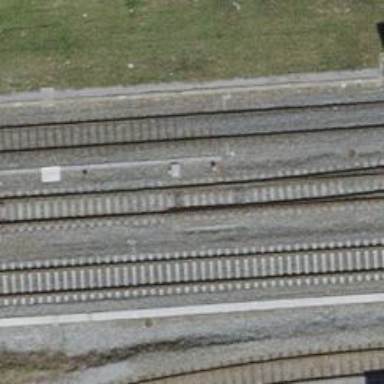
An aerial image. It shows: Single-track electrified railway with contact line.